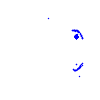
Particle: electron